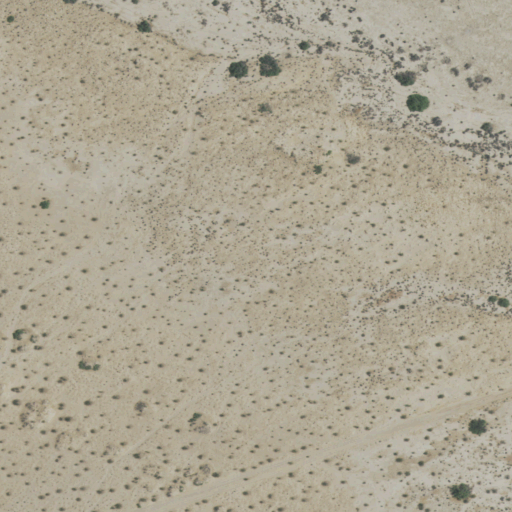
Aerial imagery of valley in California named Cronise Valley containing shrub, barren land, and herbaceous wetlands